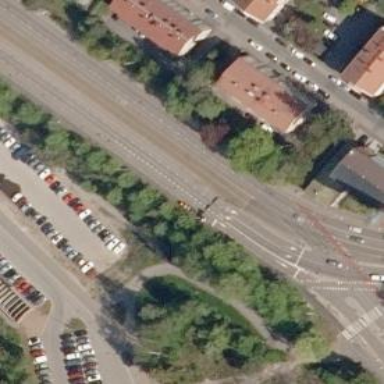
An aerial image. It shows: Primary road with asphalt surface.